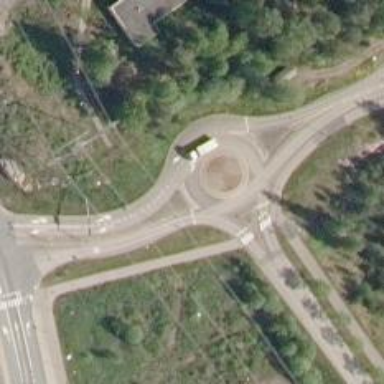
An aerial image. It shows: Unclassified road with asphalt surface leading to roundabout.